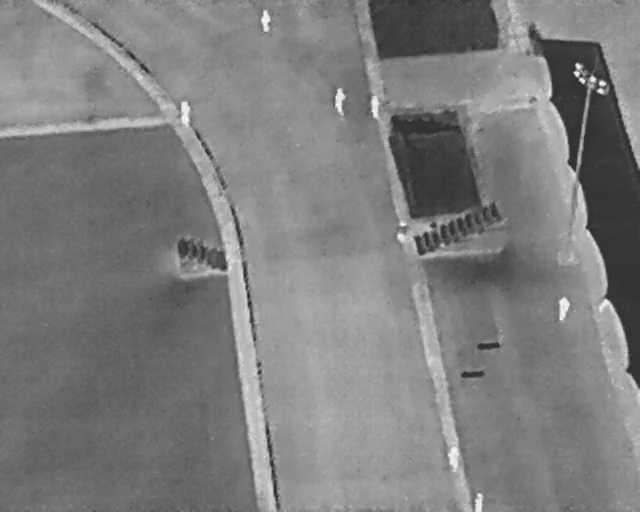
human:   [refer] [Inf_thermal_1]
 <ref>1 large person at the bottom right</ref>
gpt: <box>[[68, 87, 73, 91, 2]]</box>